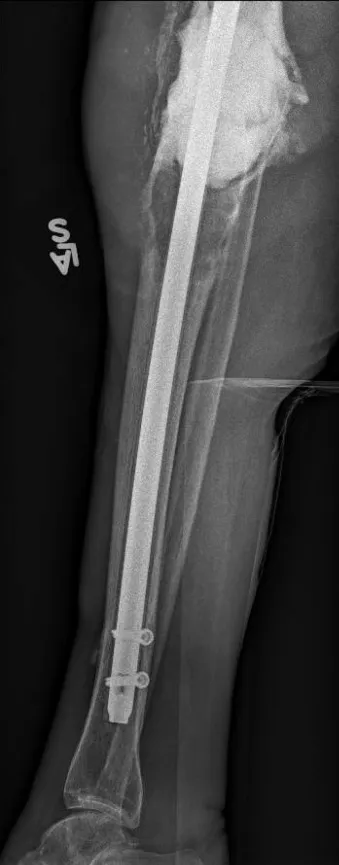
1/8/2018. Lateral. Radiographs demonstrating progressive lysis of the proximal tibia below the PMMA antibiotic cement spacer.
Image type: radiology (x_ray)